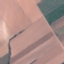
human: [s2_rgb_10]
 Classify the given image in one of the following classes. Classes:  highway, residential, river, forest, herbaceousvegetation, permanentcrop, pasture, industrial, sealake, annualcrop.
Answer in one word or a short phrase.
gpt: AnnualCrop